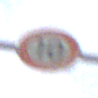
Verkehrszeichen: Geschwindigkeit10
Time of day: MorningAfternoon
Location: Outdoor (Nature)
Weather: Overcast
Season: NotSpecified
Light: Natural